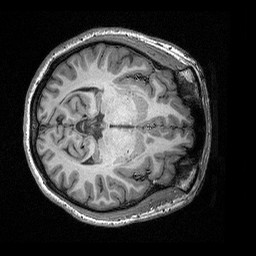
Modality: T1w
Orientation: axial
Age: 22
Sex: female
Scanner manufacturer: siemens
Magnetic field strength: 3 T
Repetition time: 2.53 s
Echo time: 0.00309 s